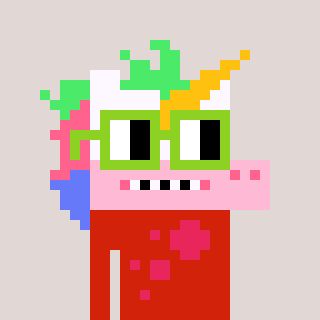
a pixel art character with square light green glasses, a unicorn-shaped head and a red-colored body on a warm background